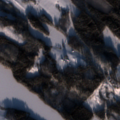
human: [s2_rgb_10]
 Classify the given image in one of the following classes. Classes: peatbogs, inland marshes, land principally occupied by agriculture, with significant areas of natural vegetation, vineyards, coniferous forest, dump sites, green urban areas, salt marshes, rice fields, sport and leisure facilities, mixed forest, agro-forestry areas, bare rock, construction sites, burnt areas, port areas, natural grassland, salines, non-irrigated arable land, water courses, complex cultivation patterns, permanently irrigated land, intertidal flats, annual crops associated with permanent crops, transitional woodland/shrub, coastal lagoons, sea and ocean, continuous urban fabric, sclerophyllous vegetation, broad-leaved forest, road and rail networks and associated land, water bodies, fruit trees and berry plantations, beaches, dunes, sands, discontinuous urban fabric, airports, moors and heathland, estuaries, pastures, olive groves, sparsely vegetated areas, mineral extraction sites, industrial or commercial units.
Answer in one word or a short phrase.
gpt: non-irrigated arable land, land principally occupied by agriculture, with significant areas of natural vegetation, coniferous forest, mixed forest, water bodies